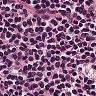
Metastatic tissue present: no